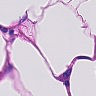
Metastatic tissue present: no